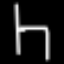
Label: chair